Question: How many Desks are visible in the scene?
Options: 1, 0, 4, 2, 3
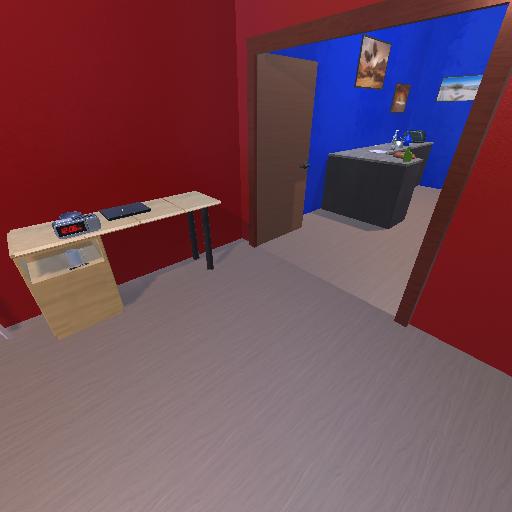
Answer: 1